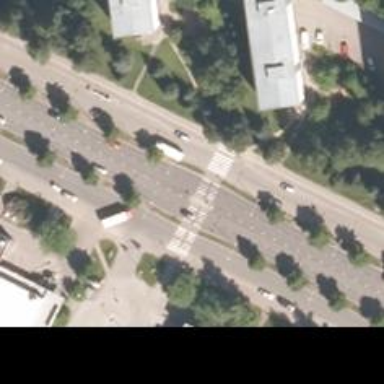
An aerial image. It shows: Asphalt cycleway.